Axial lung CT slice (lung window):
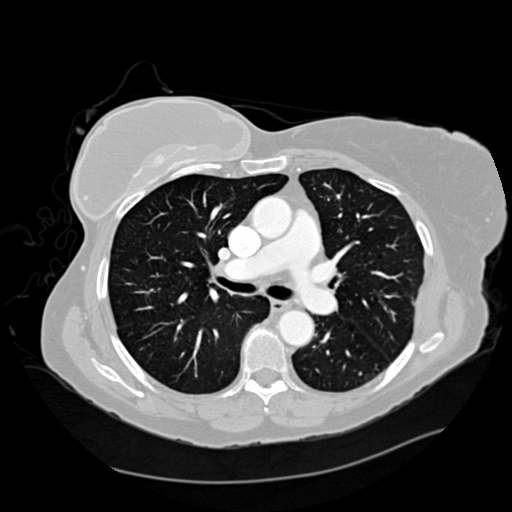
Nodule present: no